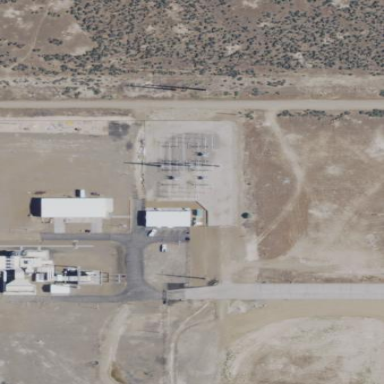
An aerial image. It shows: Power substation.